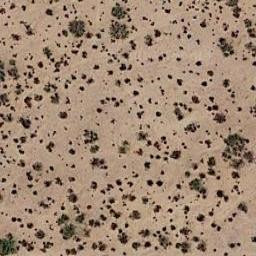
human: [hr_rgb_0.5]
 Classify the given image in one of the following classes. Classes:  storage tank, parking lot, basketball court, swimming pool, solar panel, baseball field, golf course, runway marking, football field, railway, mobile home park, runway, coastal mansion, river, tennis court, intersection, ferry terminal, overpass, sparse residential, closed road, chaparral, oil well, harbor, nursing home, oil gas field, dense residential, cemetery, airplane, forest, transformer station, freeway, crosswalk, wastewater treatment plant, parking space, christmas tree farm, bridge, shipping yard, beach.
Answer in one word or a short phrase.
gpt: chaparral